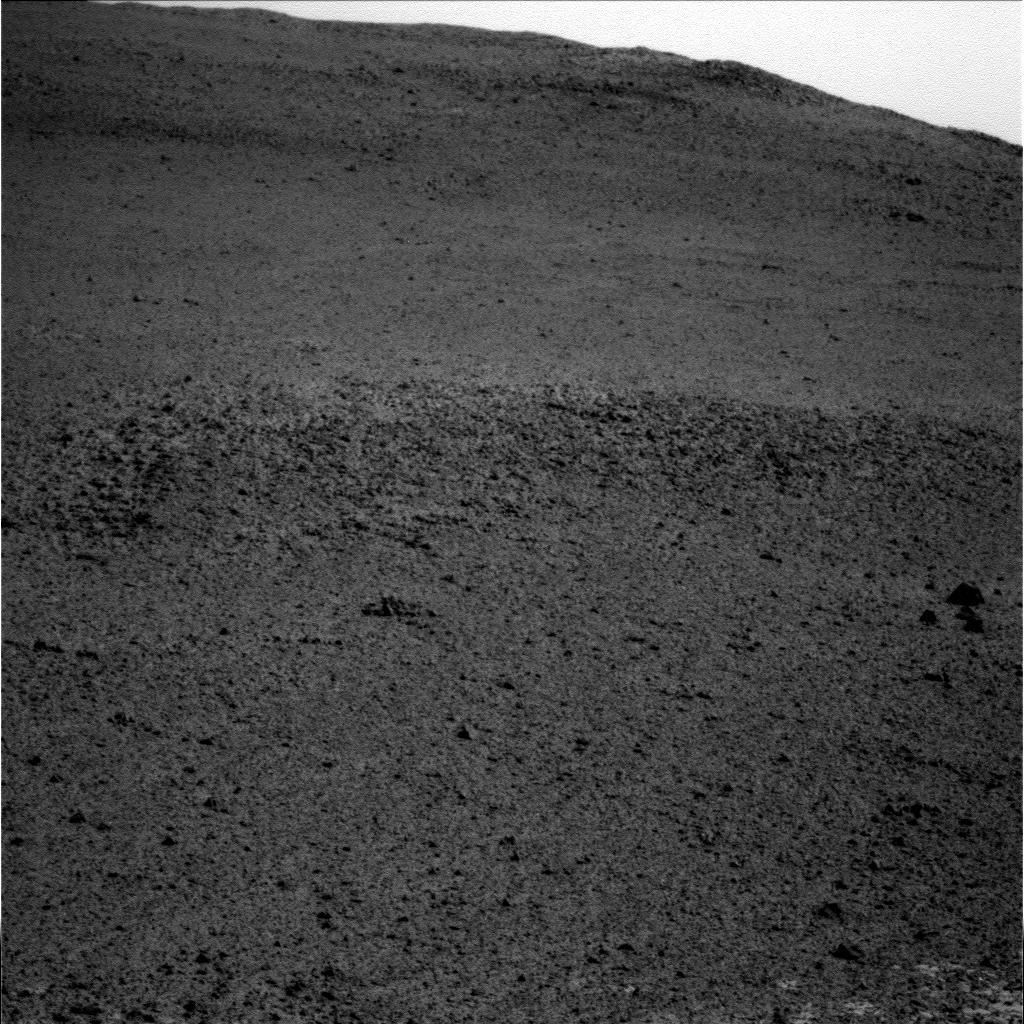
Terrain classes present: Gravel / Sand / Soil, Sky / Distant Mountains